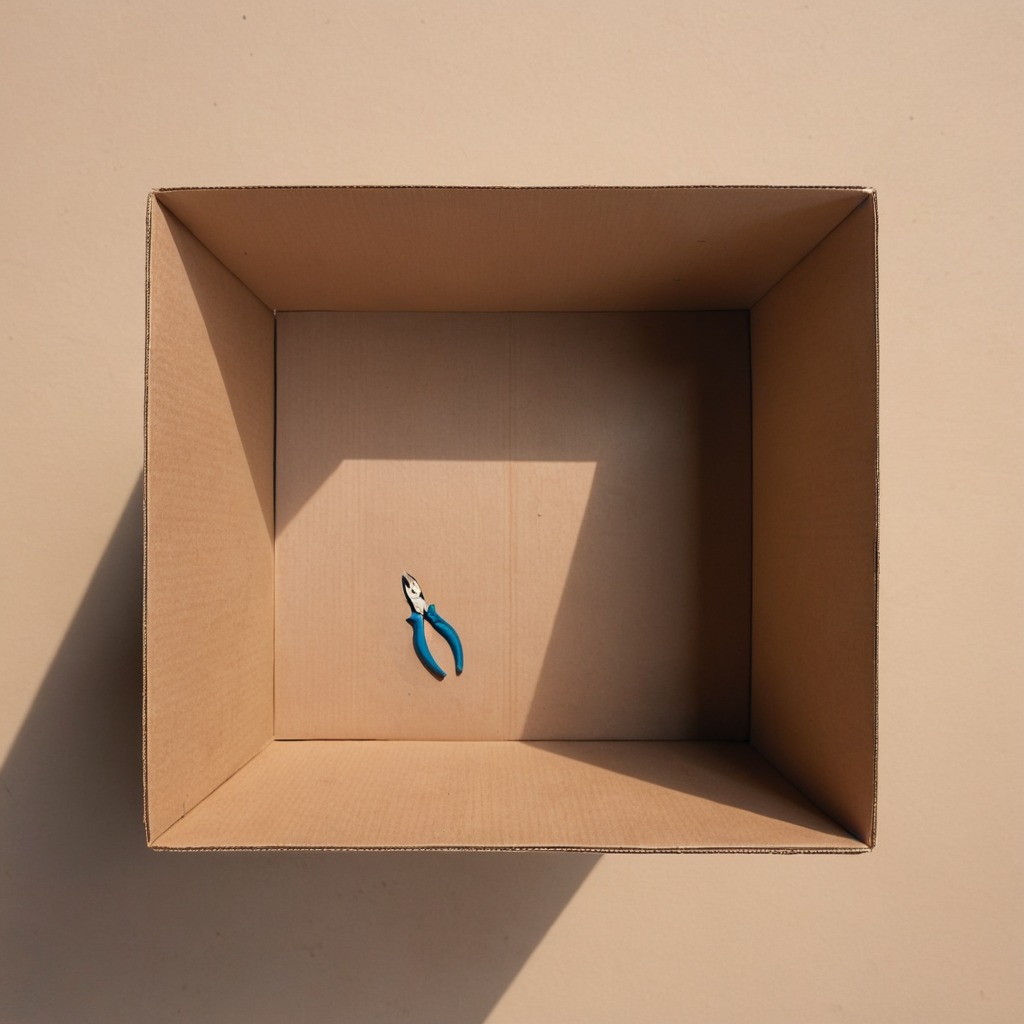
A plier is lying on a clean dry cardboard box surface in an outdoor workshop during daytime bright natural light soft shadows slightly creased but